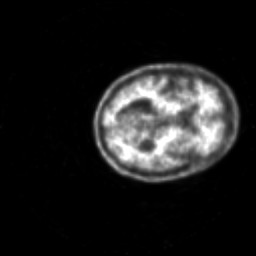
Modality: PET
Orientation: axial
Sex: female
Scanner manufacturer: siemens